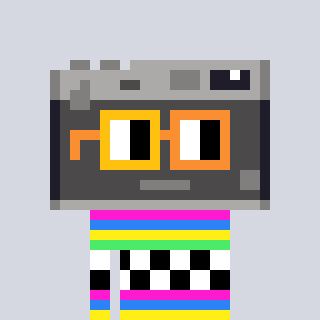
a pixel art character with square yellow and orange glasses, a camera-shaped head and a gunk-colored body on a cool background